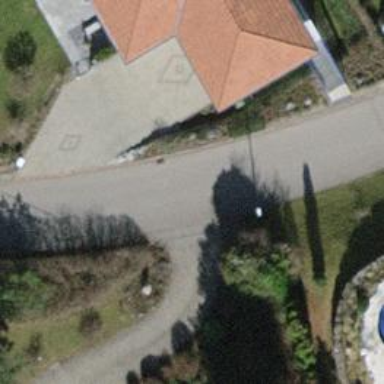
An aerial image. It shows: Asphalt road in residential area.